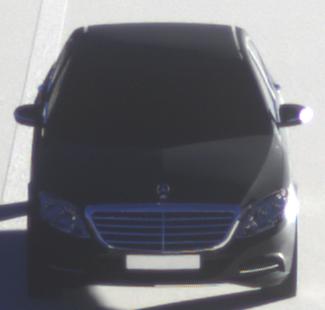
Make: Mercedes-Benz
Model: S 400 HYBRID
Detailed model: S-Class (222) Limousine
Model produced from: 2013/05
Model produced until: 2015/04
Doors: 4
Color: black
Road condition: dry road
Daytime: sunrise or sunset
Contrast: low contrast